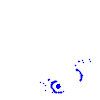
Particle: kaon